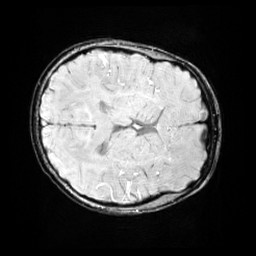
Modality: SWI
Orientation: axial
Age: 11
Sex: female
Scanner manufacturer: siemens
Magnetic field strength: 3 T
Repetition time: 0.027 s
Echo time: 0.02 s